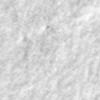
Label: no_change